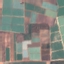
Label: PermanentCrop